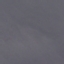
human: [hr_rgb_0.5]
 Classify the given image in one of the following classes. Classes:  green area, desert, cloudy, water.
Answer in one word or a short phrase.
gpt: water